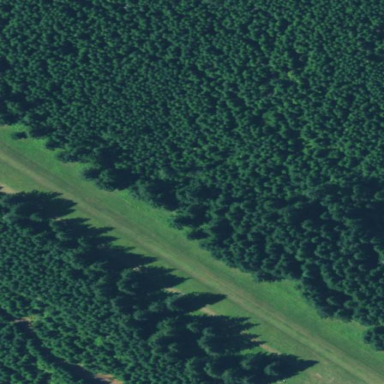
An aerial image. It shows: Serene woodland landscape.